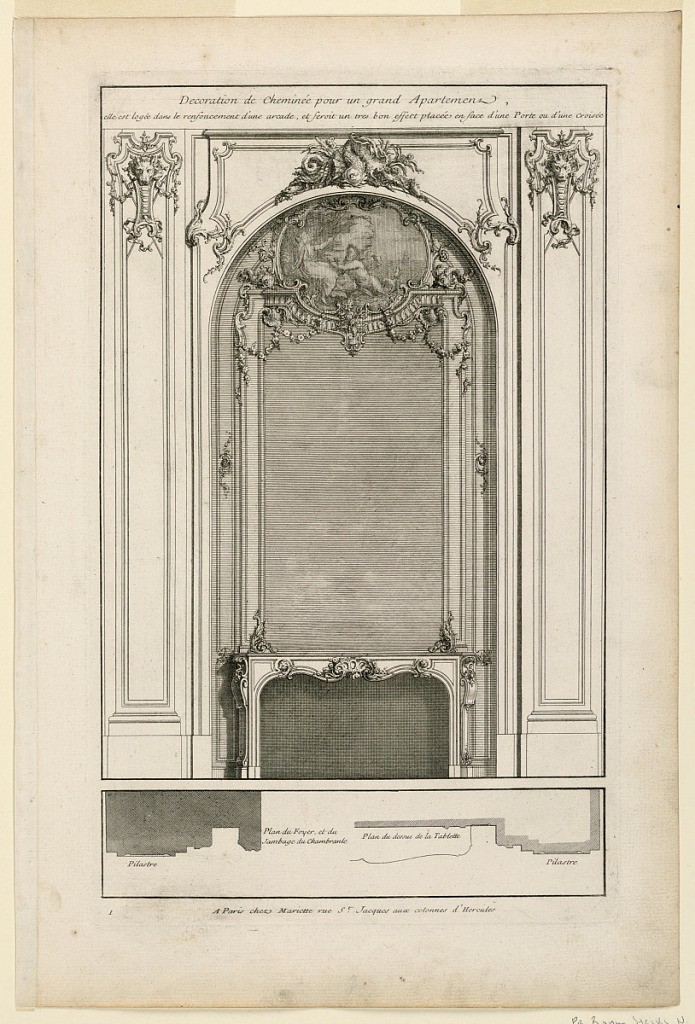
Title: Plate 1, Decoration de Cheminée pour un grand Apartement
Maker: Jacques-François Blondel, French, 1705–1774
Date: ca. 1727
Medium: Engraving on paper
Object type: Print
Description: A fireplace set into a shallow niche. The fireplace decorated with carved scrollwork at corners and in center. The mirror decorated heavily in upper part with flowers, scrolls, etc. and a circular painting depicting a triton with a girl. Below, profiles with wall molding with inscription. Inscribed, upper margin: "Decoration de cheminée pour un grand appartement / elle est logée … d'une croisée"; lower left center: "A Paris che Mariette".